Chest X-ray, PA view. Patient: 73 years old, sex M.
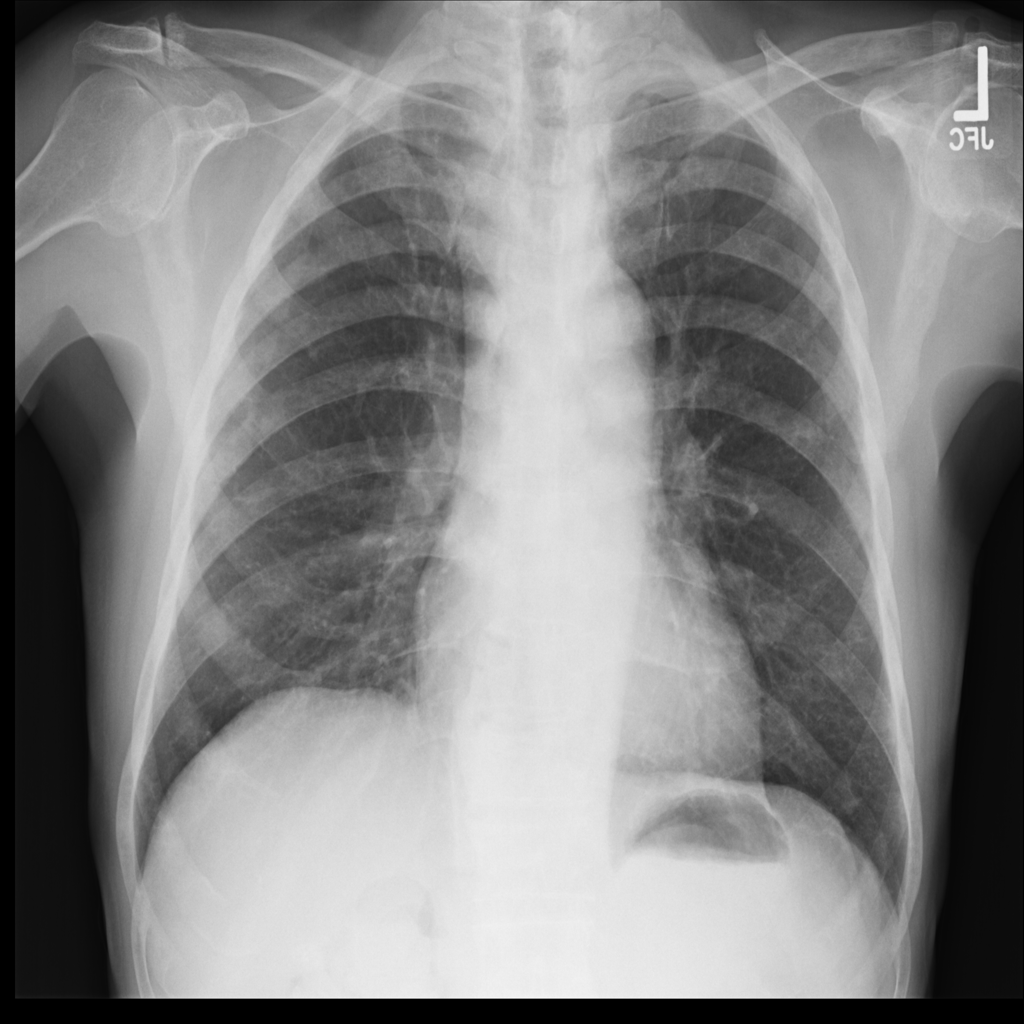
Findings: Nodule